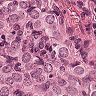
Metastatic tissue present: yes